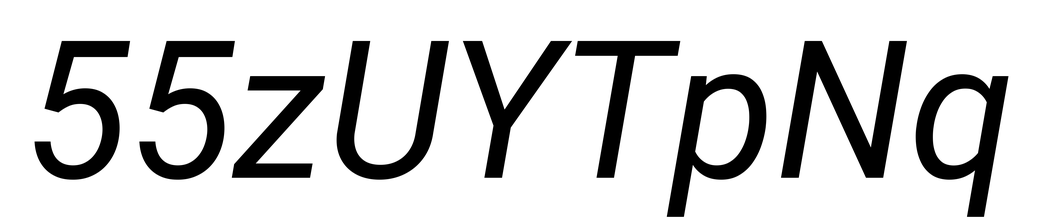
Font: Roboto-Italic_Italic